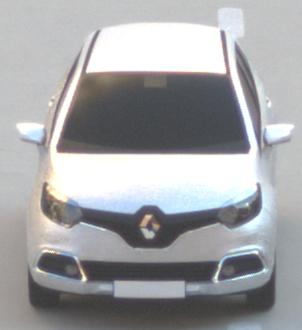
Make: Renault
Model: Captur ENERGY TCe 90
Detailed model: Captur (I)
Model produced from: 2013/06
Model produced until: 2015/05
Doors: 5
Color: white
Road condition: dry road
Daytime: morning or afternoon
Contrast: low contrast